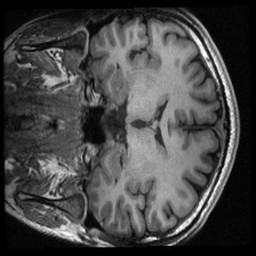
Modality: T1w
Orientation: coronal
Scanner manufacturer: ge
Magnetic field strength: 3 T
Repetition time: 0.007652 s
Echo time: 0.002936 s